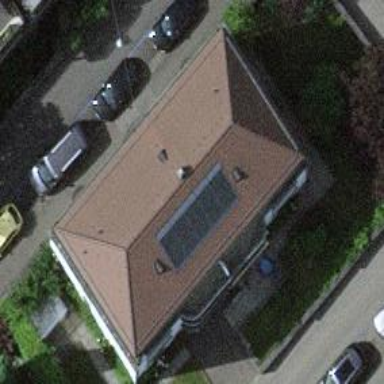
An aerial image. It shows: Hipped roof apartments building with brown roof tiles.